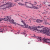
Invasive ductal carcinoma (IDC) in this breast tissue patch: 0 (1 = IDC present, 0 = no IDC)